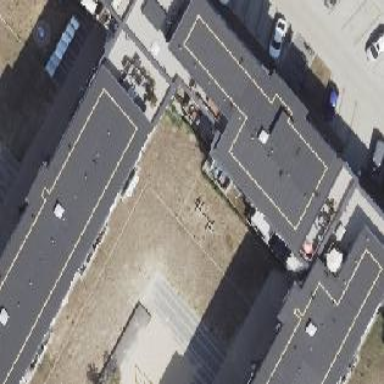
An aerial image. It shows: Part of building.